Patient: sex F, age 51
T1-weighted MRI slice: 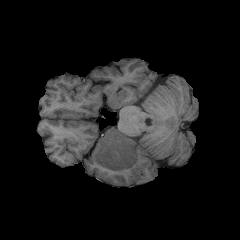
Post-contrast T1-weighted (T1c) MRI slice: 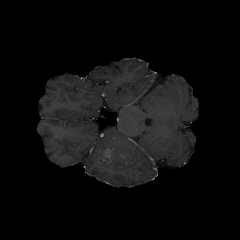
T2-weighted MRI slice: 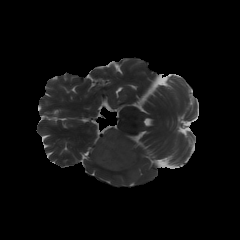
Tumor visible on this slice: yes
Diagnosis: Glioblastoma, IDH-wildtype
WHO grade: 4